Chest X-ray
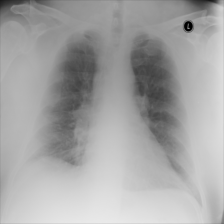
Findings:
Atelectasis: negative
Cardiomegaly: negative
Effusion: negative
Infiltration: positive
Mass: negative
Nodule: negative
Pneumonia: negative
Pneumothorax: negative
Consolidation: negative
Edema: negative
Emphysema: negative
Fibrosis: negative
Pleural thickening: negative
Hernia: negative